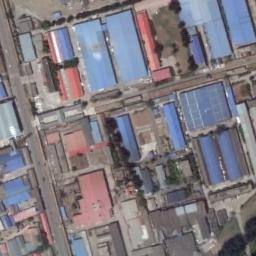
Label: industrial_area